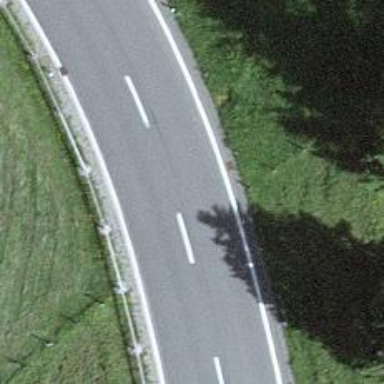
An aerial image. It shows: Secondary road with asphalt surface.